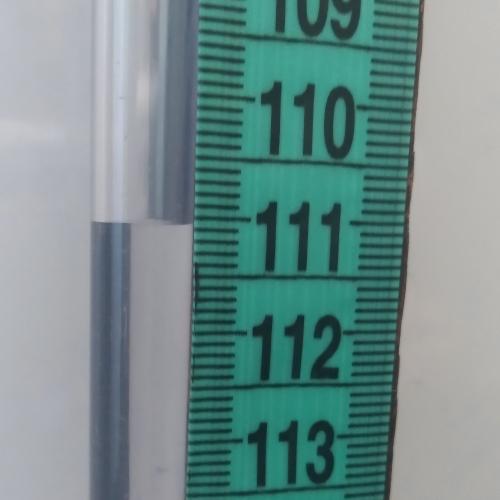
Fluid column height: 111.1 cm